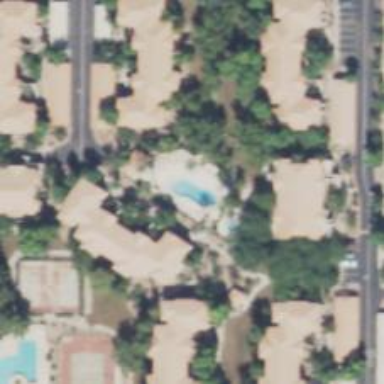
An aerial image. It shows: Swimming pool located in leisure land.